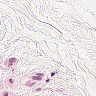
Metastatic tissue present: no